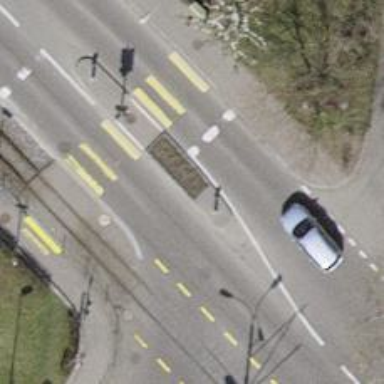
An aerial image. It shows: Road with traffic signals.